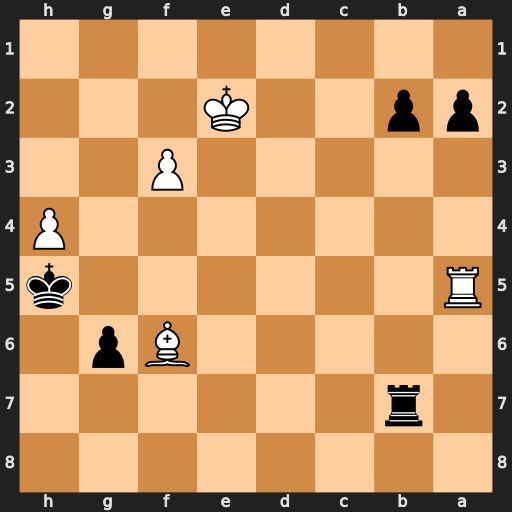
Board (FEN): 8/1r6/5Bp1/R6k/7P/5P2/pp2K3/8
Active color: b
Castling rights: -
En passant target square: -
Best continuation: g5 Bxb2 Rxb2+ Kd3 Kxh4